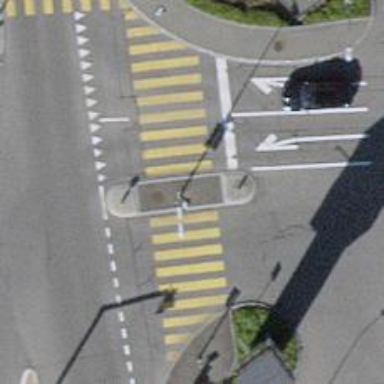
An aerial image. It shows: Crossing on the road with pedestrian island. The crossing has both traffic signals and is uncontrolled.